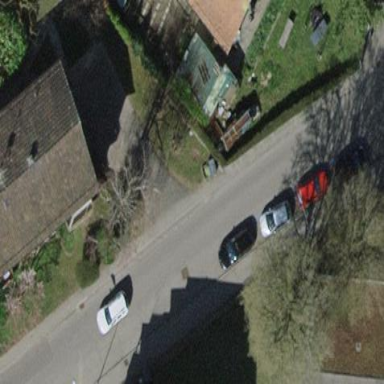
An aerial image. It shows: Parallel street-side parking with asphalt surface.